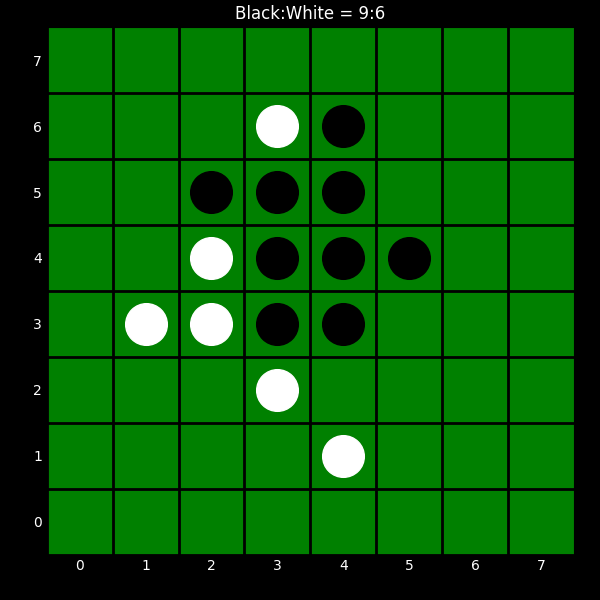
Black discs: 9
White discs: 6